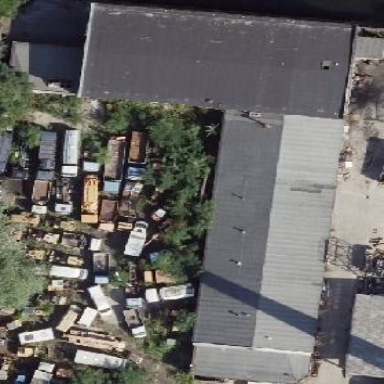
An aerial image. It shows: Industrial building.